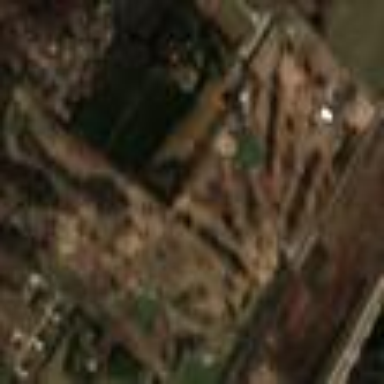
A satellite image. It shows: Golf course.